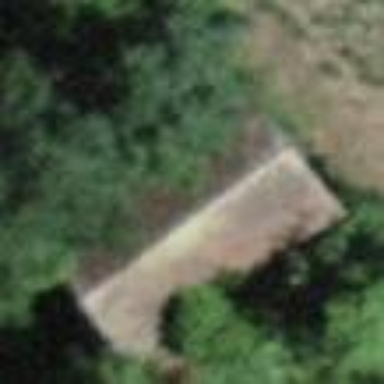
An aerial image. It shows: Barn.